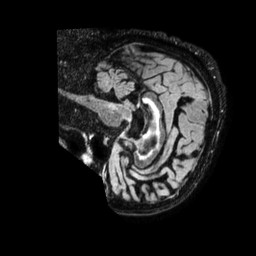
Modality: FLAIR
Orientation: sagittal
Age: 70
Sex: male
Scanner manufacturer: philips
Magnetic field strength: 1.5 T
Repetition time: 4.8 s
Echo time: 0.3368 s